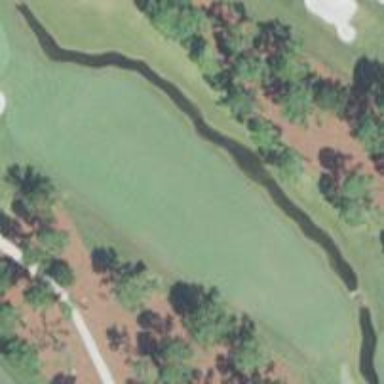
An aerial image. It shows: Water hazard in golf course. The hazard is natural water feature.